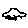
Label: car